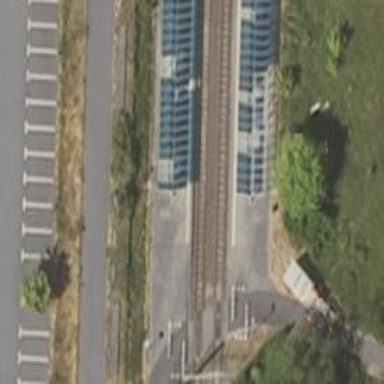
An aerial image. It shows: Platform for public transport with shelter. This platform is for trams and railways.